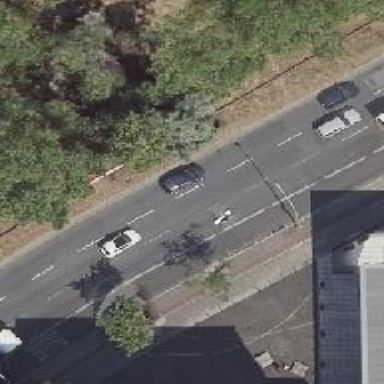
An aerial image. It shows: Asphalt road with primary classification. There is cycle track on the right side.